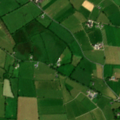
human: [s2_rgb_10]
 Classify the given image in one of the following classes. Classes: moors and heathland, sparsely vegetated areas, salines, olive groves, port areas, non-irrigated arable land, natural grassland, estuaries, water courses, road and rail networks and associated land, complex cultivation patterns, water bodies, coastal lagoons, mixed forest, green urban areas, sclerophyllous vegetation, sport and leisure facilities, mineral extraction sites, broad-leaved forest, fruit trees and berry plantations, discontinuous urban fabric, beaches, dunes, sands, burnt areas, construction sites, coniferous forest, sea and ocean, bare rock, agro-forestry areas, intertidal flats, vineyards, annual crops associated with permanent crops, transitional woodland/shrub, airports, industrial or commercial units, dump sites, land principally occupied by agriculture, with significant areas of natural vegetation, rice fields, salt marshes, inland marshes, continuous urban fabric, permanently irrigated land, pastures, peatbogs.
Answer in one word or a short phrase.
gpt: pastures